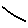
Label: line